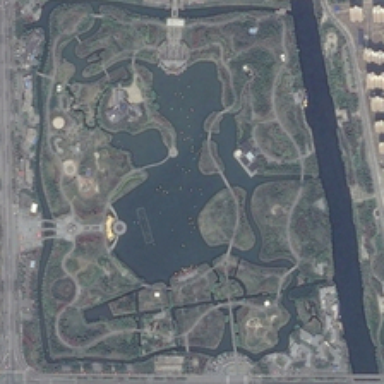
A park with many green trees and a pond in it is surrounded by river .